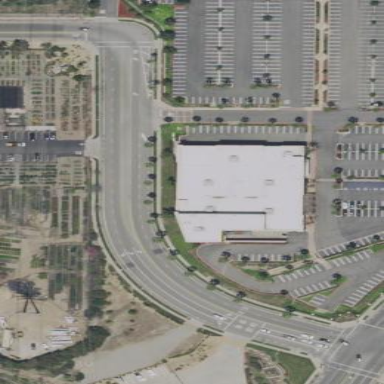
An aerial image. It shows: Retail building.